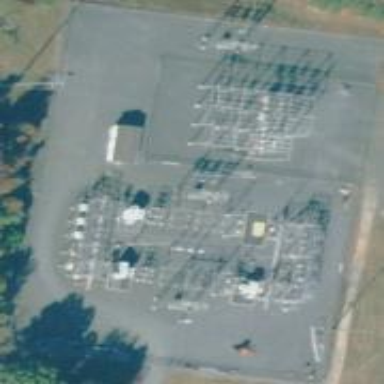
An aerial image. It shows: Distribution level power substation enclosed by fence.